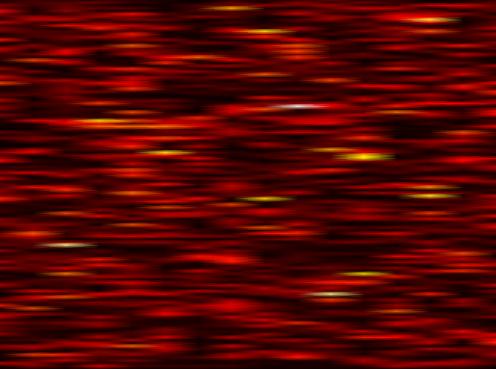
Label: FOFDM